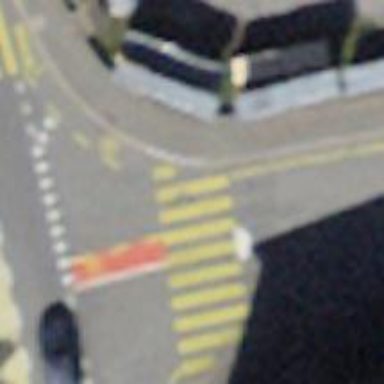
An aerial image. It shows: Zebra crossing on the road.